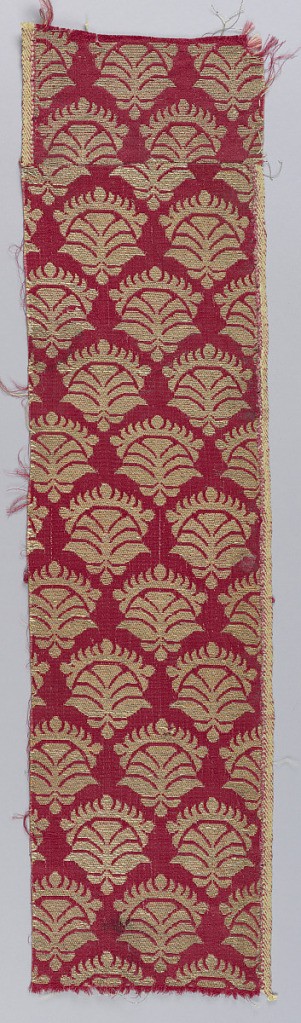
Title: Textile
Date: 17th century
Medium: silk, metallic thread Technique: plain satin, brocaded
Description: All-over pattern of stylized floral forms brocaded in tan and tinsel threads on a red satin ground.